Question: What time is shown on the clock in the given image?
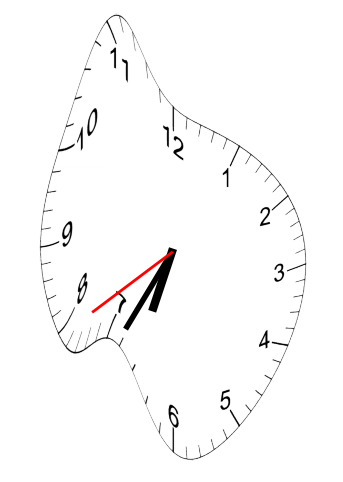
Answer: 06:34:39